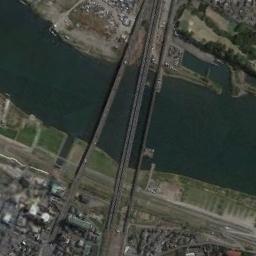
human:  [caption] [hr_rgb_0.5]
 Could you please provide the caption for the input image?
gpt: Three bridges are over the river next to some buildings .

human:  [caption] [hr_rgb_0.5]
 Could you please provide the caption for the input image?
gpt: Most of the area the bridge crosses is bare land .

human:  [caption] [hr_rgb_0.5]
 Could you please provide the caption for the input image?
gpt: Some bridges built on a dark green river and the residential area on both sides of the river .

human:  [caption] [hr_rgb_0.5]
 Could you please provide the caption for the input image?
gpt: Three approximately parallel bridges connect the land on both sides of the turquoise water, With many buildings and roads on the land .

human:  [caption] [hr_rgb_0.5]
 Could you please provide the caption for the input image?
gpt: There are many buildings beside the bridges .